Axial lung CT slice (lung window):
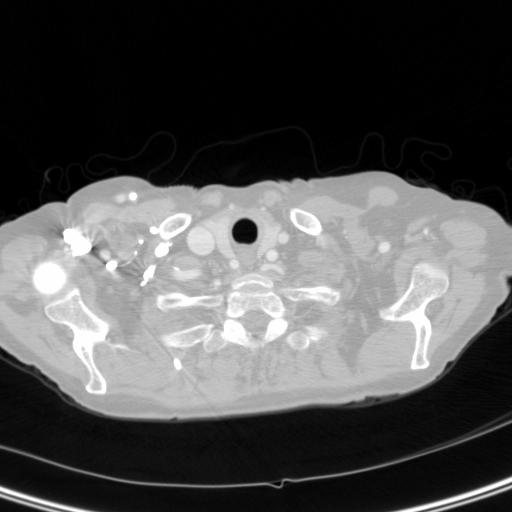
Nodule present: no